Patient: sex M, age 37
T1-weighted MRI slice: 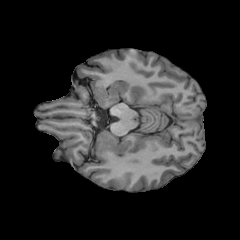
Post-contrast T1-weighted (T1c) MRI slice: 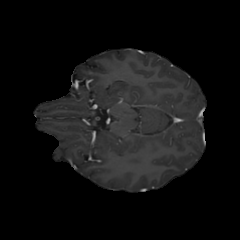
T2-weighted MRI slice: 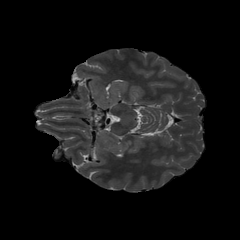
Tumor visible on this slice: no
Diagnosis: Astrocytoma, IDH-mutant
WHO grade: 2